Question: '''
#pragma message("MAP_ENGINE=" BOOST_PP_STRINGIZE(MAP_ENGINE))
#if MAP_ENGINE == CE4
Type4 x = new Type4();
#elif MAP_ENGINE == CE5
Type5 x = new Type5();
#endif
'''
This code is supposed to create a var 'x' of different type depending on a preprocessor value. I set 'MAP_ENGINE' in the Visual C++ project settings:

But the CE4 code is still compiled and I get an error. I added the '#pragma' to check the value is set:
'''
1>MAP_ENGINE=CE5
1>.\MyFile.cpp(141) : error C2039: 'Type4 ' : undeclared identifier
'''
It must be something dumb but I can't see it! Is defining it in the project settings meaning CE4/CE5 isn't actually a defined value perhaps?
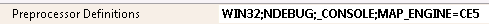
Answer: The preprocessor == operator only performs integer arithmetic (macros that don't expand to something that looks like an integer are considered to have a value of 0). It can't be used to compare strings.
Make it something like this:
'''
#if defined(MAP_ENGINE_CE4)
// ...
#elif defined(MAP_ENGINE_CE5)
// ...
#else
#error Exactly one of MAP_ENGINE_CE4 and MAP_ENGINE_CE5 must be defined
#endif
'''